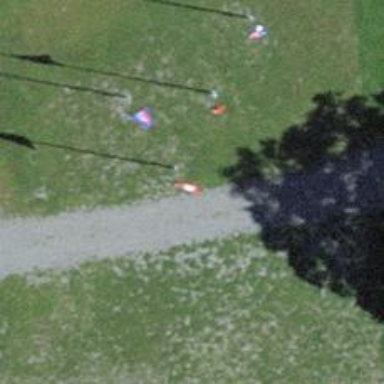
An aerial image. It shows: Flagpole structure.